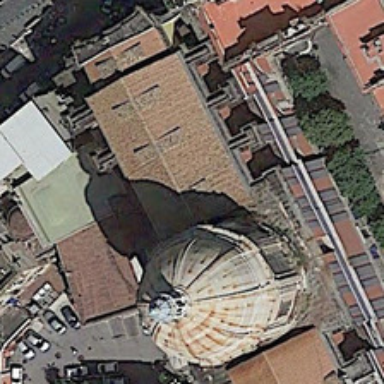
There is a church next to the road .